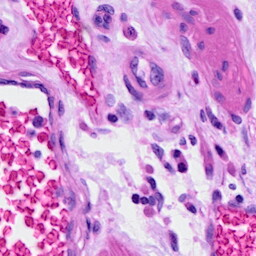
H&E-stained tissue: Ovarian